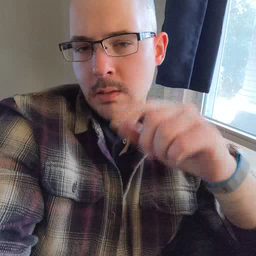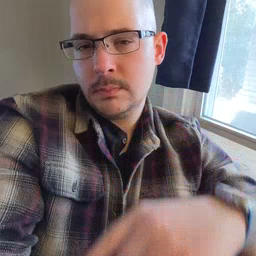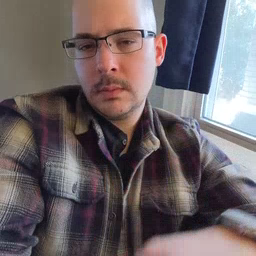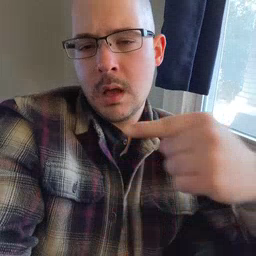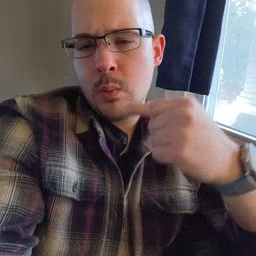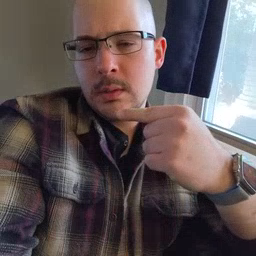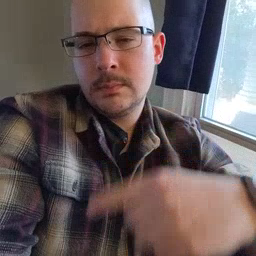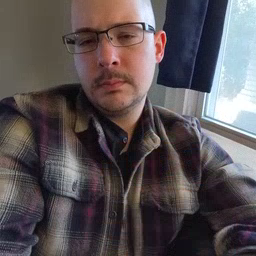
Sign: owie